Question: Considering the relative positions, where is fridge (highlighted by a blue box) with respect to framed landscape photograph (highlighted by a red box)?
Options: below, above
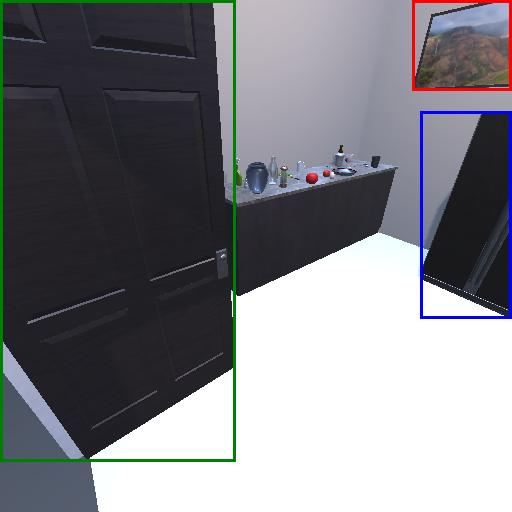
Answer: below